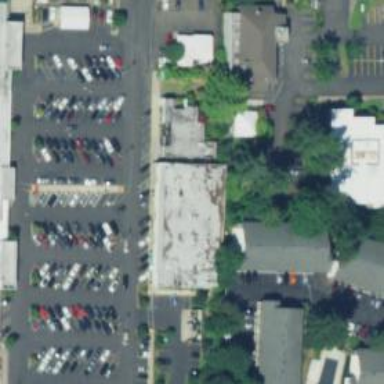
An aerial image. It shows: Parking space.